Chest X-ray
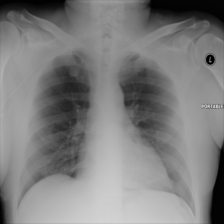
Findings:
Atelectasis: negative
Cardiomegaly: negative
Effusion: negative
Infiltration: negative
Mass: negative
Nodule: negative
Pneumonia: negative
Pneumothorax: negative
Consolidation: negative
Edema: negative
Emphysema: negative
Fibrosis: negative
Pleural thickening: negative
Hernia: negative